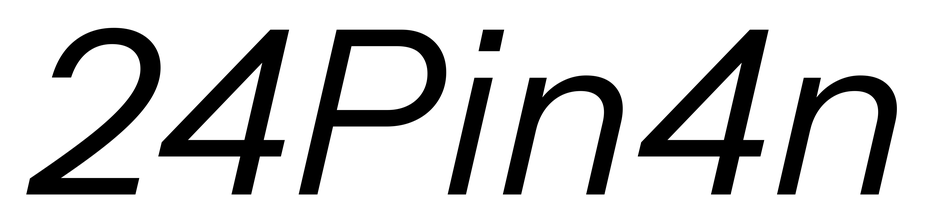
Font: InstrumentSans-Italic_Italic